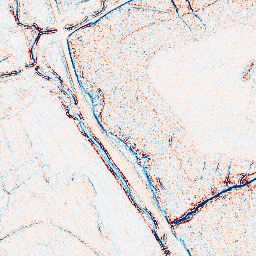
Category: edge_preserving
Decomposition family: anisotropic_diffusion
Decomposition parameters: iterations: 5
kappa: 30
gamma: 0.05
Upsampling method: cubic_mitchell
Upsampling parameters: scale: 4
Upsampling scale: 4